Question: For a project I have, I control a BLDC motor with it's own current controller.
To design a controller for the motor I fitted some time traces to the flowing function:

to capture the dynamics of the entire system, namely, motor, current controller/driver and load.
is the rotor inertia, [kg*m^2]
a dampening constant (linear friction)
is a torque constant [Nm/A]
a current input
is the angular acceleration
the angular velocity
The fitted values represent the entire system more than good enough for a 'continuous' approximation of the motor, the load and the current controller/driver of the motor. With the control scheme, I give a signal u(t) in Amps, and I expect a torque and an angular velocity as an output. At the time I only needed the angular velocity, but I digress, this method worked fantastically, but was fitted and designed in mathematica.
I would like to build a much larger, and significantly more complex robotic system within modelica (Systemmodeler specifcally, however, modelica library 3.2.x), however I am having some issues.
My first attempt was:
<URL>
However, when simulating this with another outside load (an external model), I have a lot of issues, from some those more experienced than I, I am told this form of modelling is 'one way' and not the 'modelica method' but more simulink in form.
Namely, it should be bi-directional, not just numerical outputs, in order to correctly react with the multibody external model, this will connect to.
My second attempt was:
<URL>
Which when connecting to my larger multibody model, it does indeed work more like it's expected to, there is a reaction from this model, when external torques/loads are applied. However, when simulating this model to see how it fairs compared to the pure block model, they arn't the same by any means. I had to spend a lot of time trying to fit the inertia and friction data to get similar results.
SO my question is, what is the best method, to turn pure block models (mathematical ones) or atleast, pure block model, into a more realistic model or atleast, the connecting outputs into more realistic, or I guess 'acasual' ones.
I would prefer not to use my second attempt, since I can't trust the values I had to adjust compared to the block to actually be correct, since they arn't fitted values to real world data, compared to my first model.
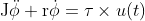
Answer: Difficult to answer in general. Basically you need to understand which model corresponds to which part of the system/equation you want to model and then combine them to result in the same overall behavior.
The original model/equation seems consist of (correct me if I'm misunderstanding the equation):
1. An inertia corresponding to J * dot(dot(phi))
2. A linear friction model corresponding to r * dot(phi)
3. A torque resulting from an input multiplied with a constant (in this case likely a torque constant multiplied by a input current) corresponding to tau * u(t)
If you don't know the components I think there is no way besides investing time into understanding the Modelica code or at least the documentation of each component.
I would use the following components to describe the behavior
1. Modelica.Mechanics.Rotational.Components.Inertia
2. Modelica.Mechanics.Rotational.Components.Damper
3. This can be done combining Modelica.Blocks.Math.Gain and Modelica.Mechanics.Rotational.Sources.Torque
The result of this is:
<URL>
As an extension I would suggest to use the physical quantity (current) as an input. This can be done by changing the model to:
<URL>
Extending the model with two more meaningful components (Resistance and Inductance as asked for in the first comment) results in:
<URL>
Note: The model is actually a 1~ representation of a 3~ motor. I think the parameters for terminal resistance/inductance should still be valid, but I would strongly suggest to validate the model by e.g. computing speeds at no-load operation and nominal load.
In case you need the code from which the above screenshots were generated (using MSL 4.0.0):
'''
package MotorExamples
model SignalControlledMotor
extends Modelica.Electrical.Machines.Icons.Machine;
parameter Real k "Gain value multiplied with input signal";
parameter Modelica.Units.SI.Inertia J "Moment of inertia";
parameter Modelica.Units.SI.RotationalDampingConstant d "Damping constant";
Modelica.Blocks.Interfaces.RealInput u(final unit="A")
annotation (Placement(transformation(extent={{-140,-20},{-100,20}}), iconTransformation(extent={{-140,-20},{-100,20}})));
Modelica.Blocks.Math.Gain gain(k=k)
annotation (Placement(transformation(extent={{-80,-10},{-60,10}})));
Modelica.Mechanics.Rotational.Sources.Torque torque
annotation (Placement(transformation(extent={{-40,-10},{-20,10}})));
Modelica.Mechanics.Rotational.Components.Inertia inertia(J=J)
annotation (Placement(transformation(extent={{0,-10},{20,10}})));
Modelica.Mechanics.Rotational.Components.Damper damper(d=d)
annotation (Placement(transformation(
extent={{-10,-10},{10,10}},
rotation=270,
origin={60,-30})));
Modelica.Mechanics.Rotational.Interfaces.Flange_a flange "Mechanical flange of motor"
annotation (Placement(transformation(extent={{90,-10},{110,10}})));
Modelica.Mechanics.Rotational.Components.Fixed fixed
annotation (Placement(transformation(extent={{50,-70},{70,-50}})));
equation
connect(gain.u, u) annotation (Line(points={{-82,0},{-120,0}}, color={0,0,127}));
connect(torque.tau, gain.y) annotation (Line(points={{-42,0},{-59,0}}, color={0,0,127}));
connect(inertia.flange_a, torque.flange) annotation (Line(points={{0,0},{-20,0}}, color={0,0,0}));
connect(inertia.flange_b, damper.flange_a) annotation (Line(points={{20,0},{60,0},{60,-20}},
color={0,0,0}));
connect(damper.flange_a, flange) annotation (Line(points={{60,-20},{60,0},{100,0}},
color={0,0,0}));
connect(damper.flange_b, fixed.flange) annotation (Line(points={{60,-40},{60,-60}}, color={0,0,0}));
annotation (Icon(graphics={Line(points={{-60,0},{-100,0}}, color={0,0,0})}));
end SignalControlledMotor;
model CurrentControlledMotor
extends Modelica.Electrical.Machines.Icons.Machine;
parameter Modelica.Units.SI.ElectricalTorqueConstant k "Transformation coefficient";
parameter Modelica.Units.SI.Inertia J "Moment of inertia";
parameter Modelica.Units.SI.RotationalDampingConstant d "Damping constant";
Modelica.Units.SI.Voltage v = p.v - n.v "Terminal voltage";
Modelica.Electrical.Analog.Basic.RotationalEMF
emf(k=k)
annotation (Placement(transformation(extent={{-40,-10},{-20,10}})));
Modelica.Mechanics.Rotational.Components.Inertia inertia(J=J)
annotation (Placement(transformation(extent={{0,-10},{20,10}})));
Modelica.Mechanics.Rotational.Components.Damper damper(d=d)
annotation (Placement(transformation(
extent={{-10,-10},{10,10}},
rotation=270,
origin={60,-30})));
Modelica.Mechanics.Rotational.Interfaces.Flange_a flange "Mechanical flange of motor"
annotation (Placement(transformation(extent={{90,-10},{110,10}})));
Modelica.Mechanics.Rotational.Components.Fixed fixed
annotation (Placement(transformation(extent={{50,-70},{70,-50}})));
Modelica.Electrical.Analog.Interfaces.PositivePin p "Positive electrical pin"
annotation (Placement(transformation(extent={{-110,50},{-90,70}})));
Modelica.Electrical.Analog.Interfaces.NegativePin n "Negative electrical pin"
annotation (Placement(transformation(extent={{-110,-70},{-90,-50}})));
equation
connect(inertia.flange_a, emf.flange) annotation (Line(points={{0,0},{-20,0}}, color={0,0,0}));
connect(inertia.flange_b, damper.flange_a) annotation (Line(points={{20,0},{60,0},{60,-20}},
color={0,0,0}));
connect(damper.flange_a, flange) annotation (Line(points={{60,-20},{60,0},{100,0}},
color={0,0,0}));
connect(damper.flange_b, fixed.flange) annotation (Line(points={{60,-40},{60,-60}}, color={0,0,0}));
connect(emf.p, p) annotation (Line(points={{-30,10},{-30,60},{-100,60}}, color={0,0,255}));
connect(emf.n, n) annotation (Line(points={{-30,-10},{-30,-60},{-100,-60}}, color={0,0,255}));
annotation ( Icon(graphics={Line(points={{-60,40},{-80,40},{-80,60},{-100,60}},
color={28,108,200}),
Line(points={{-60,-40},{-80,-40},{-80,-60},{-100,-60}},
color={28,108,200})}));
end CurrentControlledMotor;
model DC_Motor
extends Modelica.Electrical.Machines.Icons.Machine;
parameter Modelica.Units.SI.ElectricalTorqueConstant k "Transformation coefficient";
parameter Modelica.Units.SI.Resistance R "Terminal Resistance";
parameter Modelica.Units.SI.Inductance L "Terminal Inductance";
parameter Modelica.Units.SI.Inertia J "Moment of inertia";
parameter Modelica.Units.SI.RotationalDampingConstant d "Damping constant";
Modelica.Units.SI.Voltage v = p.v - n.v "Terminal voltage";
Modelica.Electrical.Analog.Basic.RotationalEMF
emf(k=k)
annotation (Placement(transformation(extent={{-10,-10},{10,10}})));
Modelica.Mechanics.Rotational.Components.Inertia inertia(J=J)
annotation (Placement(transformation(extent={{30,-10},{50,10}})));
Modelica.Mechanics.Rotational.Components.Damper damper(d=d)
annotation (Placement(transformation(
extent={{-10,-10},{10,10}},
rotation=270,
origin={70,-30})));
Modelica.Mechanics.Rotational.Interfaces.Flange_a flange "Mechanical flange of motor"
annotation (Placement(transformation(extent={{90,-10},{110,10}})));
Modelica.Mechanics.Rotational.Components.Fixed fixed
annotation (Placement(transformation(extent={{60,-70},{80,-50}})));
Modelica.Electrical.Analog.Interfaces.PositivePin p "Positive electrical pin"
annotation (Placement(transformation(extent={{-110,50},{-90,70}})));
Modelica.Electrical.Analog.Interfaces.NegativePin n "Negative electrical pin"
annotation (Placement(transformation(extent={{-110,-70},{-90,-50}})));
Modelica.Electrical.Analog.Basic.Resistor resistor(R=R) annotation (Placement(transformation(extent={{-80,50},{-60,70}})));
Modelica.Electrical.Analog.Basic.Inductor inductor(L=L) annotation (Placement(transformation(extent={{-40,50},{-20,70}})));
equation
connect(inertia.flange_a, emf.flange) annotation (Line(points={{30,0},{10,0}}, color={0,0,0}));
connect(inertia.flange_b, damper.flange_a) annotation (Line(points={{50,0},{70,0},{70,-20}},
color={0,0,0}));
connect(damper.flange_a, flange) annotation (Line(points={{70,-20},{70,0},{100,0}},
color={0,0,0}));
connect(damper.flange_b, fixed.flange) annotation (Line(points={{70,-40},{70,-60}}, color={0,0,0}));
connect(emf.n, n) annotation (Line(points={{0,-10},{0,-60},{-100,-60}}, color={0,0,255}));
connect(resistor.p, p) annotation (Line(points={{-80,60},{-100,60}}, color={0,0,255}));
connect(emf.p, inductor.n) annotation (Line(points={{0,10},{0,60},{-20,60}}, color={0,0,255}));
connect(inductor.p, resistor.n) annotation (Line(points={{-40,60},{-60,60}}, color={0,0,255}));
annotation ( Icon(graphics={Line(points={{-60,40},{-80,40},{-80,60},{-100,60}},
color={28,108,200}),
Line(points={{-60,-40},{-80,-40},{-80,-60},{-100,-60}},
color={28,108,200})}));
end DC_Motor;
model Test
extends Modelica.Icons.Example;
MotorExamples.SignalControlledMotor signalControlledMotor(
k=1,
J=0.1,
d=1) annotation (Placement(transformation(extent={{-12,70},{8,90}})));
Modelica.Blocks.Sources.Step step(height=10, startTime=0.1) annotation (Placement(transformation(extent={{-90,70},{-70,90}})));
CurrentControlledMotor currentControlledMotor(
k=1,
J=0.1,
d=1) annotation (Placement(transformation(extent={{-12,-10},{8,10}})));
Modelica.Electrical.Analog.Sources.SignalCurrent signalCurrent
annotation (Placement(transformation(
extent={{-10,-10},{10,10}},
rotation=0,
origin={-40,6})));
Modelica.Electrical.Analog.Basic.Ground ground annotation (Placement(transformation(extent={{-70,-28},{-50,-6}})));
DC_Motor dC_Motor(
k=1,
R=1.39,
L=0.572e-3,
J=0.1,
d=1) annotation (Placement(transformation(extent={{-12,-76},{8,-56}})));
Modelica.Electrical.Analog.Sources.SignalCurrent signalCurrentDC
annotation (Placement(transformation(
extent={{-10,-10},{10,10}},
rotation=0,
origin={-40,-60})));
Modelica.Electrical.Analog.Basic.Ground ground1
annotation (Placement(transformation(extent={{-70,-94},{-50,-72}})));
Modelica.Blocks.Continuous.FirstOrder firstOrder(T=1e-3) annotation (Placement(transformation(extent={{-60,74},{-48,86}})));
equation
connect(signalCurrent.n, currentControlledMotor.p) annotation (Line(points={{-30,6},{-12,6}}, color={0,0,255}));
connect(signalCurrent.p, currentControlledMotor.n)
annotation (Line(points={{-50,6},{-60,6},{-60,-6},{-12,-6}}, color={0,0,255}));
connect(signalCurrent.p, ground.p) annotation (Line(points={{-50,6},{-60,6},{-60,-6}}, color={0,0,255}));
connect(signalCurrentDC.p, dC_Motor.n) annotation (Line(points={{-50,-60},{-60,-60},{-60,-72},{-12,-72}}, color={0,0,255}));
connect(signalCurrentDC.p, ground1.p) annotation (Line(points={{-50,-60},{-60,-60},{-60,-72}}, color={0,0,255}));
connect(signalCurrentDC.n, dC_Motor.p) annotation (Line(points={{-30,-60},{-12,-60}}, color={0,0,255}));
connect(step.y, firstOrder.u) annotation (Line(points={{-69,80},{-61.2,80}}, color={0,0,127}));
connect(firstOrder.y, signalControlledMotor.u) annotation (Line(points={{-47.4,80},{-14,80}}, color={0,0,127}));
connect(firstOrder.y, signalCurrent.i) annotation (Line(points={{-47.4,80},{-40,80},{-40,18}}, color={0,0,127}));
connect(firstOrder.y, signalCurrentDC.i)
annotation (Line(points={{-47.4,80},{-40,80},{-40,40},{-80,40},{-80,-40},{-40,-40},{-40,-48}}, color={0,0,127}));
annotation (Icon(coordinateSystem(preserveAspectRatio=false)), Diagram(coordinateSystem(preserveAspectRatio=false)));
end Test;
annotation (uses(Modelica(version="4.0.0")));
end MotorExamples;
'''